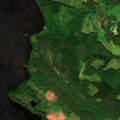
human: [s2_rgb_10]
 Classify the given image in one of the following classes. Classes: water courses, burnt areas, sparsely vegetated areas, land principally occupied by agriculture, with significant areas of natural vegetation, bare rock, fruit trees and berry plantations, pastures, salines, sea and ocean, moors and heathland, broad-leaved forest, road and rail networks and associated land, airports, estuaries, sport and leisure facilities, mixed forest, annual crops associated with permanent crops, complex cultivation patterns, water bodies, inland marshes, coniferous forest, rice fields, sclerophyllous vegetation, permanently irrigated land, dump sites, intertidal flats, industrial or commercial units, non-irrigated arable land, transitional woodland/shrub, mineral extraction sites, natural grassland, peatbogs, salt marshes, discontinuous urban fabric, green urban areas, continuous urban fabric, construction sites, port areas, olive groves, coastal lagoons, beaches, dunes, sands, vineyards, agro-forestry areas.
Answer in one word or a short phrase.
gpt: coniferous forest, mixed forest, transitional woodland/shrub, water bodies